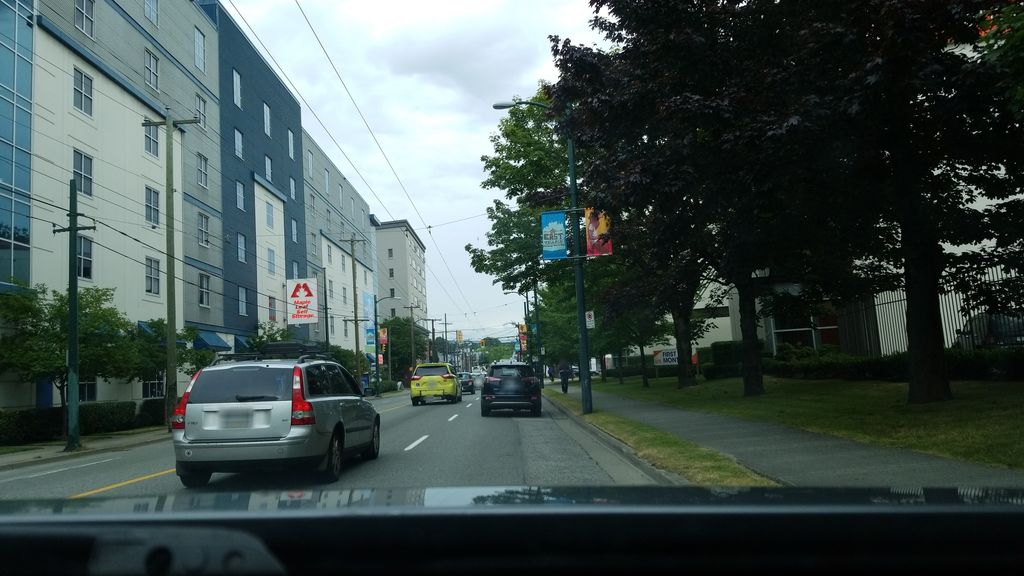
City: vancouver